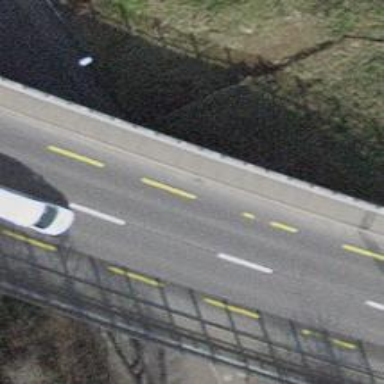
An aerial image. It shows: Primary highway bridge with asphalt surface and designated cycle lane.